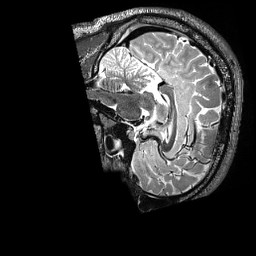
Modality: T2w
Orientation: sagittal
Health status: healthy
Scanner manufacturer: siemens
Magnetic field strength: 3 T
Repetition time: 3.2 s
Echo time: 0.565 s